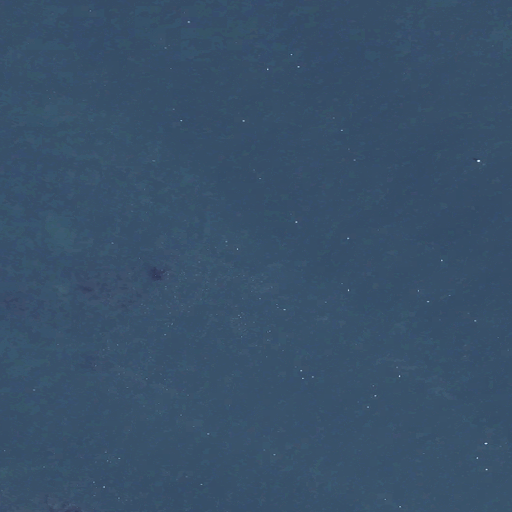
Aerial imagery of bar in Maine named Airy Ledge containing only open water